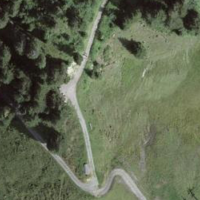
EUNIS habitat code: 23
Species observed at this site:
Cirsium palustre